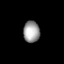
Tissue: prostate
Cell type: Myeloid cells
Senescence score: 0.6953
Nuclear area (px): 343
Mean DAPI intensity: 157.143